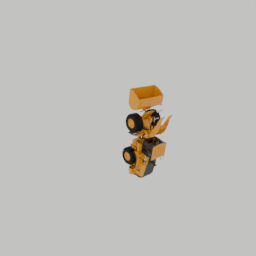
Label: mechanical